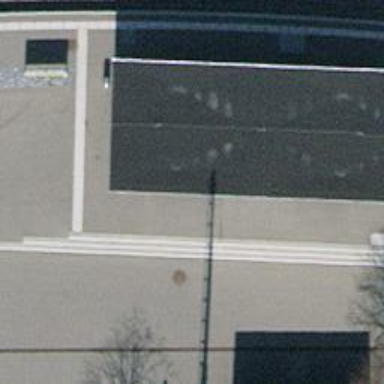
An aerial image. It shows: View of roof of building.